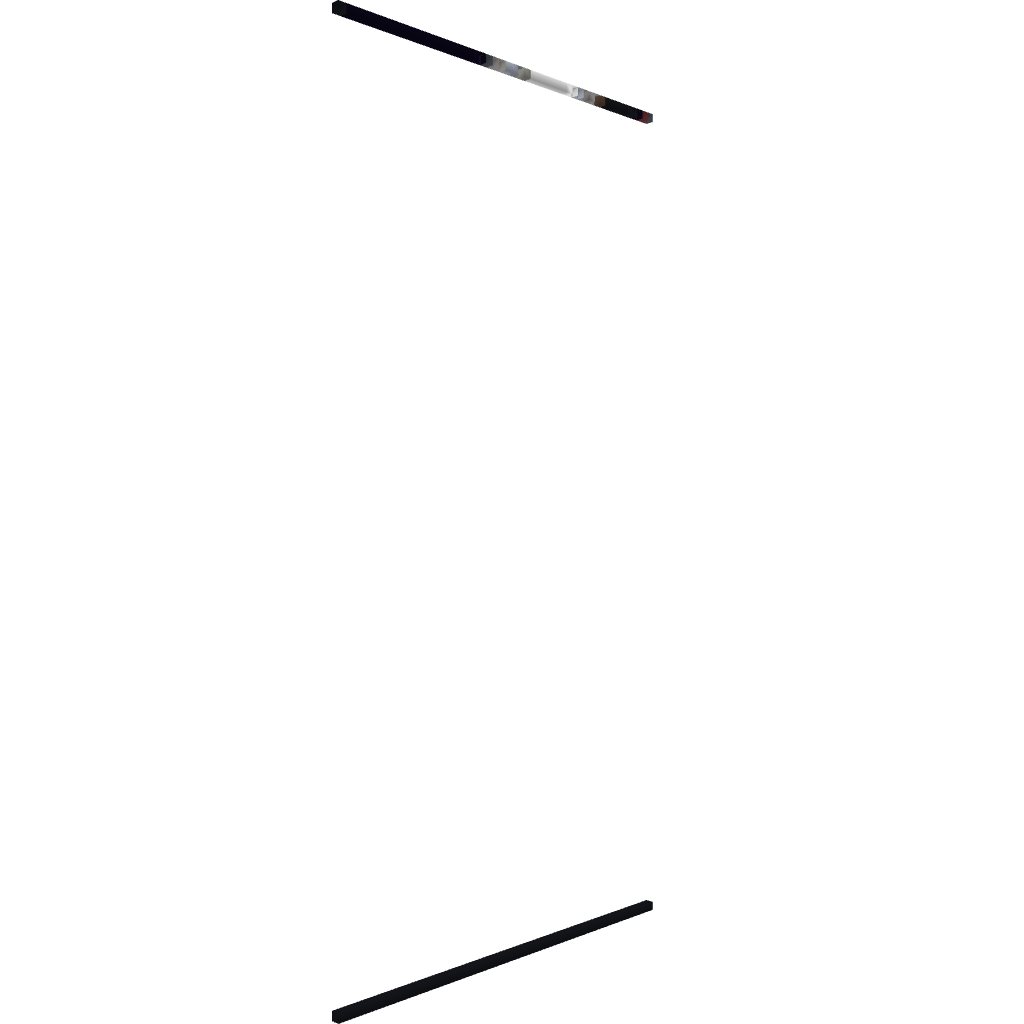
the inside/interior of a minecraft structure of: Severus Snape from Harry Potter